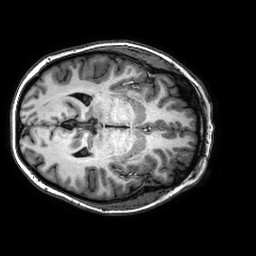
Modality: T1w
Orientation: axial
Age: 27
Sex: female
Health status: healthy